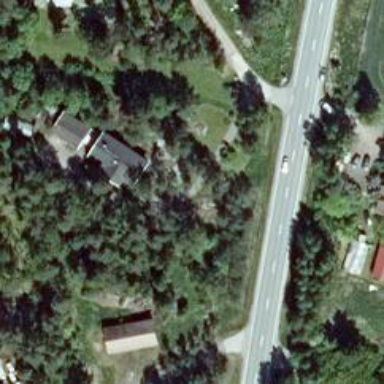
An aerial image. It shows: Driveway leading to service road.